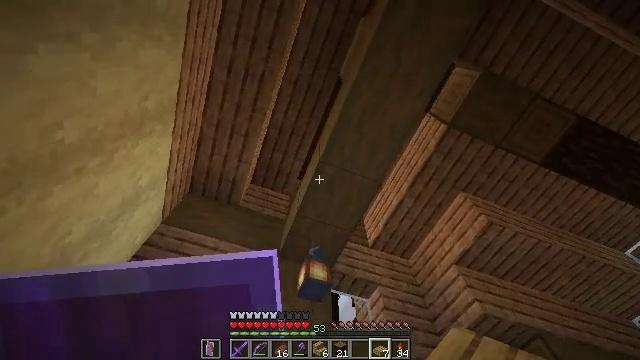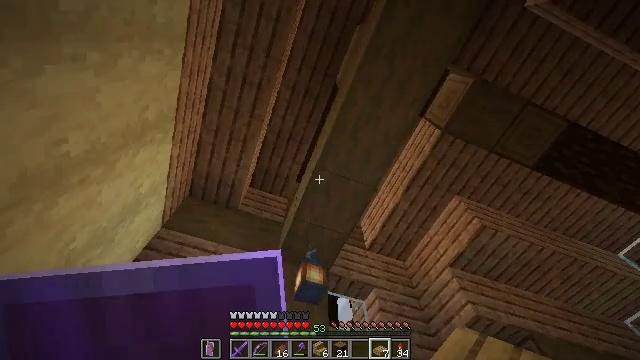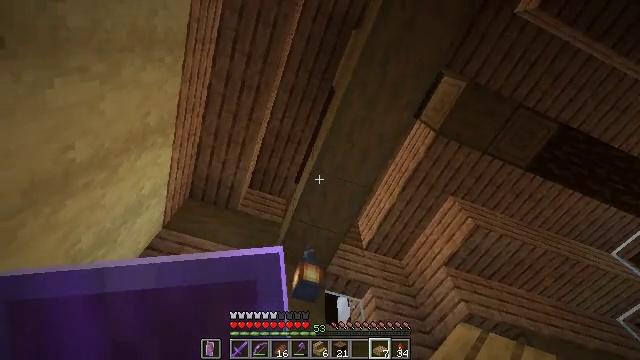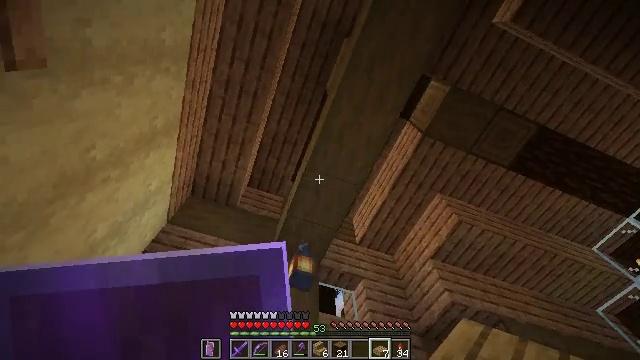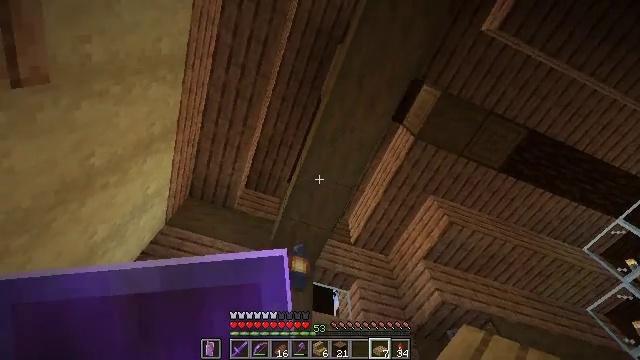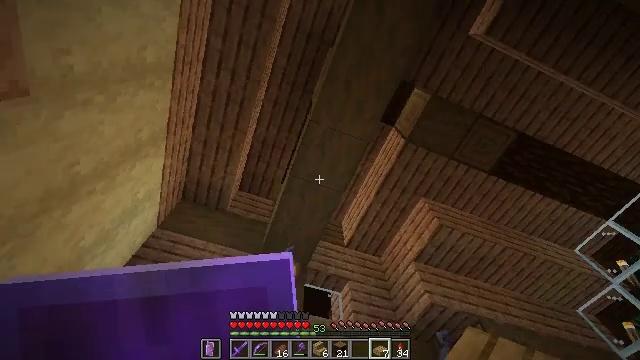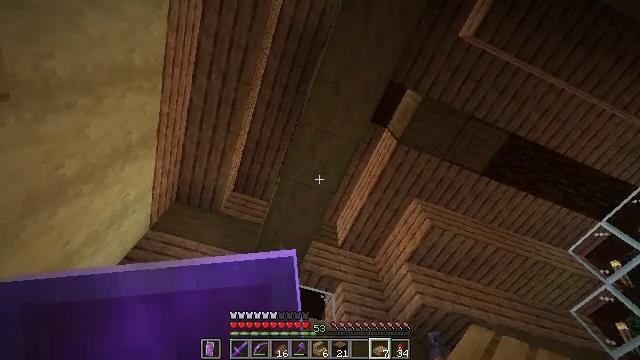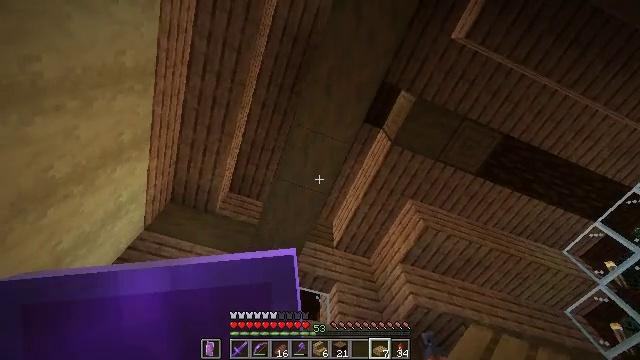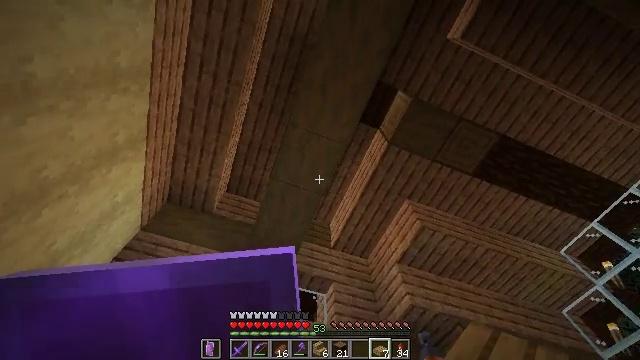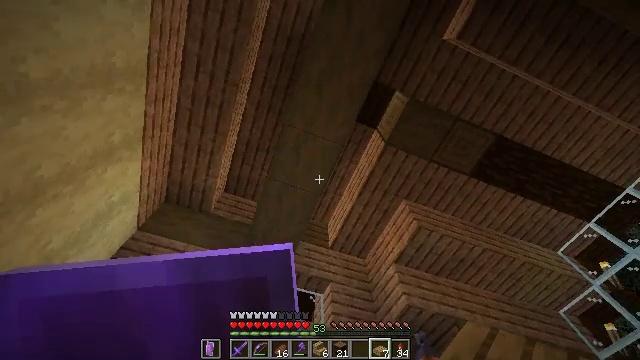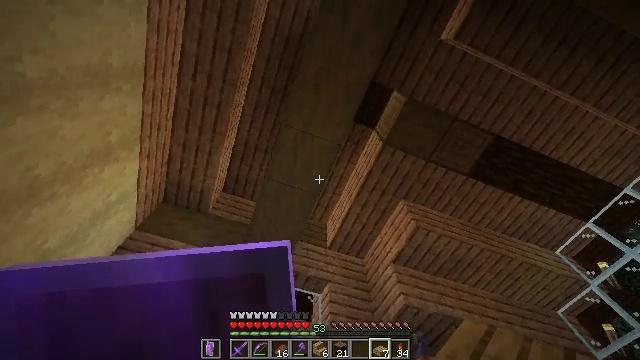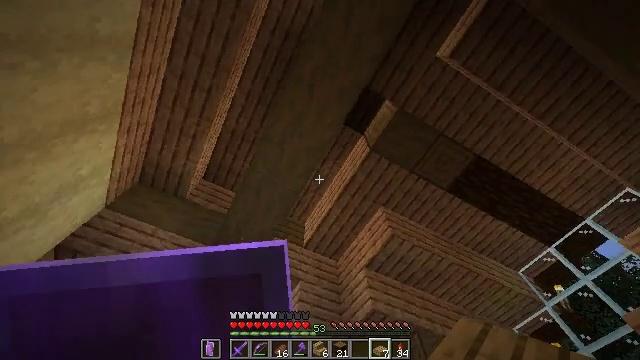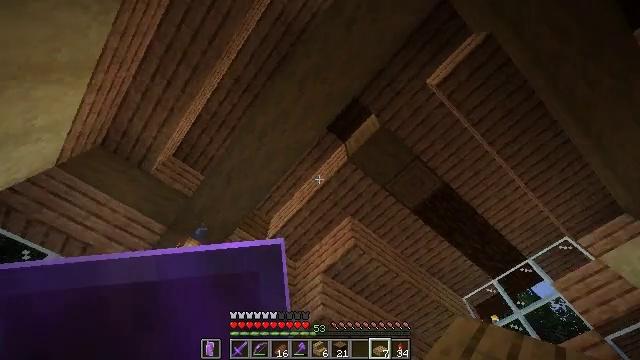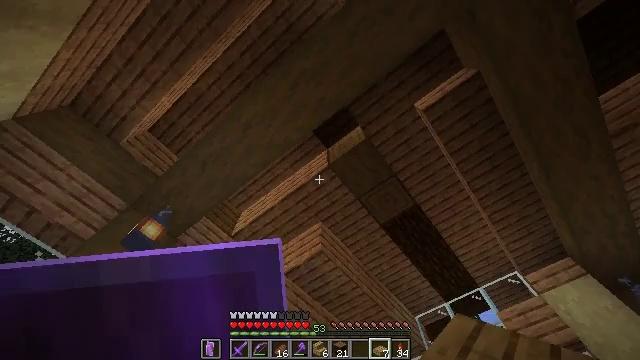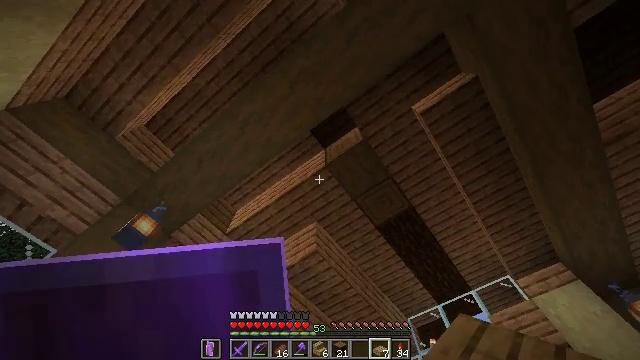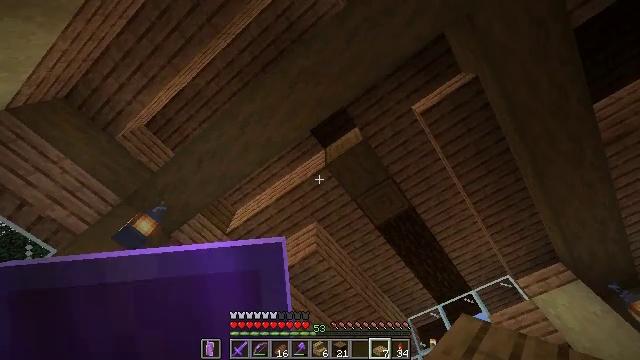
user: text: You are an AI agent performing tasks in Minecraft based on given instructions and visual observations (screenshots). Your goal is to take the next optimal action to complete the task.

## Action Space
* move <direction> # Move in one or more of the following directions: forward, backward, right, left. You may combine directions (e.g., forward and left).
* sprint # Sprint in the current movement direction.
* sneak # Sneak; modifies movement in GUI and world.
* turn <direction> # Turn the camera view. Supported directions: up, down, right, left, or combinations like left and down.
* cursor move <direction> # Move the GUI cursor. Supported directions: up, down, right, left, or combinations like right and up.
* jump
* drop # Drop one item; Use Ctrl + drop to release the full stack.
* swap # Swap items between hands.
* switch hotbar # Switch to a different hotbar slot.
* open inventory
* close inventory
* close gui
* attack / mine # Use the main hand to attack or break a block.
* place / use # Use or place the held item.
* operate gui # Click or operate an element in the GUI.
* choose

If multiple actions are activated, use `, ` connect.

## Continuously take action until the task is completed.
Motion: motion action
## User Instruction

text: Harvest the spruce log from a tree trunk.
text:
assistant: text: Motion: move back and move right
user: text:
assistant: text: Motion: move right
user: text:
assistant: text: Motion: move right
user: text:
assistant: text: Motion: move right
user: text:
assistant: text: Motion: move right
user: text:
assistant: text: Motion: move right
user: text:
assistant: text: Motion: no_op
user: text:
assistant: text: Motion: no_op
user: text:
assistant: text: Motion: no_op
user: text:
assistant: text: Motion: no_op
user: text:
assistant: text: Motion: turn right
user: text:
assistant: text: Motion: turn right
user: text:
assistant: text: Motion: turn right
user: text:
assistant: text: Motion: turn right
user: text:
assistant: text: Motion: no_op
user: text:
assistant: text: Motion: no_op
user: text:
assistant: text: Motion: no_op
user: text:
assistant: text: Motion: no_op
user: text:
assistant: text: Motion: no_op
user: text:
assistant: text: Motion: no_op
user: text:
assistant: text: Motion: turn right and down
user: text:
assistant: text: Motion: turn right and down
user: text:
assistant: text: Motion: turn right and down
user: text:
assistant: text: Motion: no_op
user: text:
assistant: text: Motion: no_op
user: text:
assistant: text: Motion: no_op
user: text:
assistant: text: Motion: no_op
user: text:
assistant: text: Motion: no_op
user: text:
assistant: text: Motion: no_op
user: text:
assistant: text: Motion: no_op